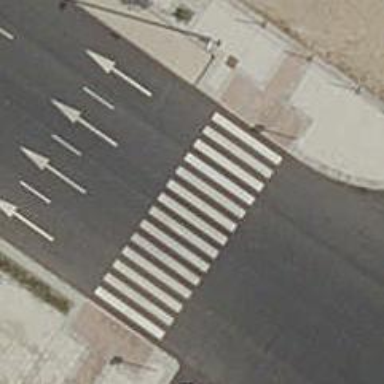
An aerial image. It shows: Uncontrolled zebra crossing on the road.